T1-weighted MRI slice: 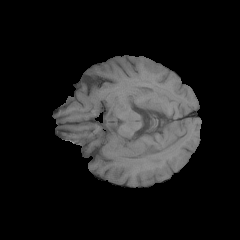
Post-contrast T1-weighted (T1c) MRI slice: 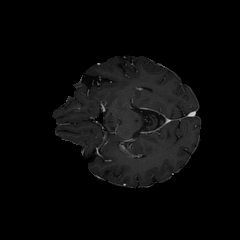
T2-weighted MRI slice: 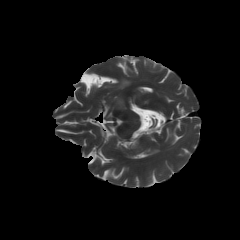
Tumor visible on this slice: yes